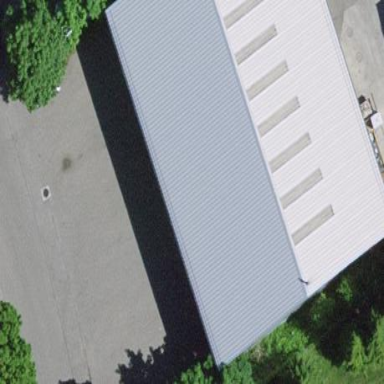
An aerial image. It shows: Industrial building.